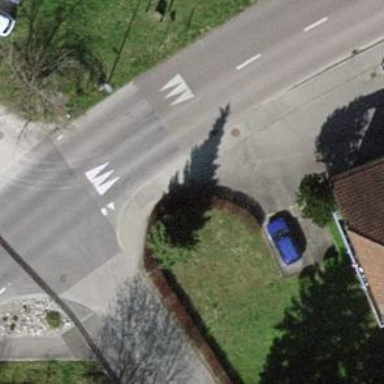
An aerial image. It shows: Traffic hump for calming the traffic.